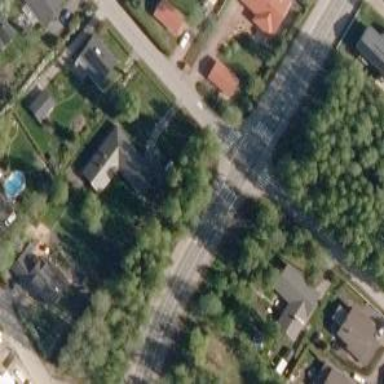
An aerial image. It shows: Crossing on asphalt cycleway.